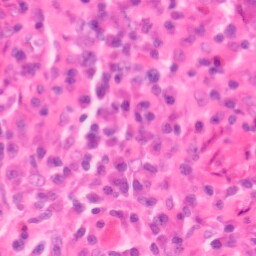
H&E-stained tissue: Colon